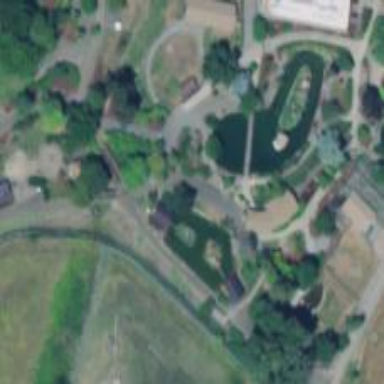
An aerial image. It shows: Miniature railway.